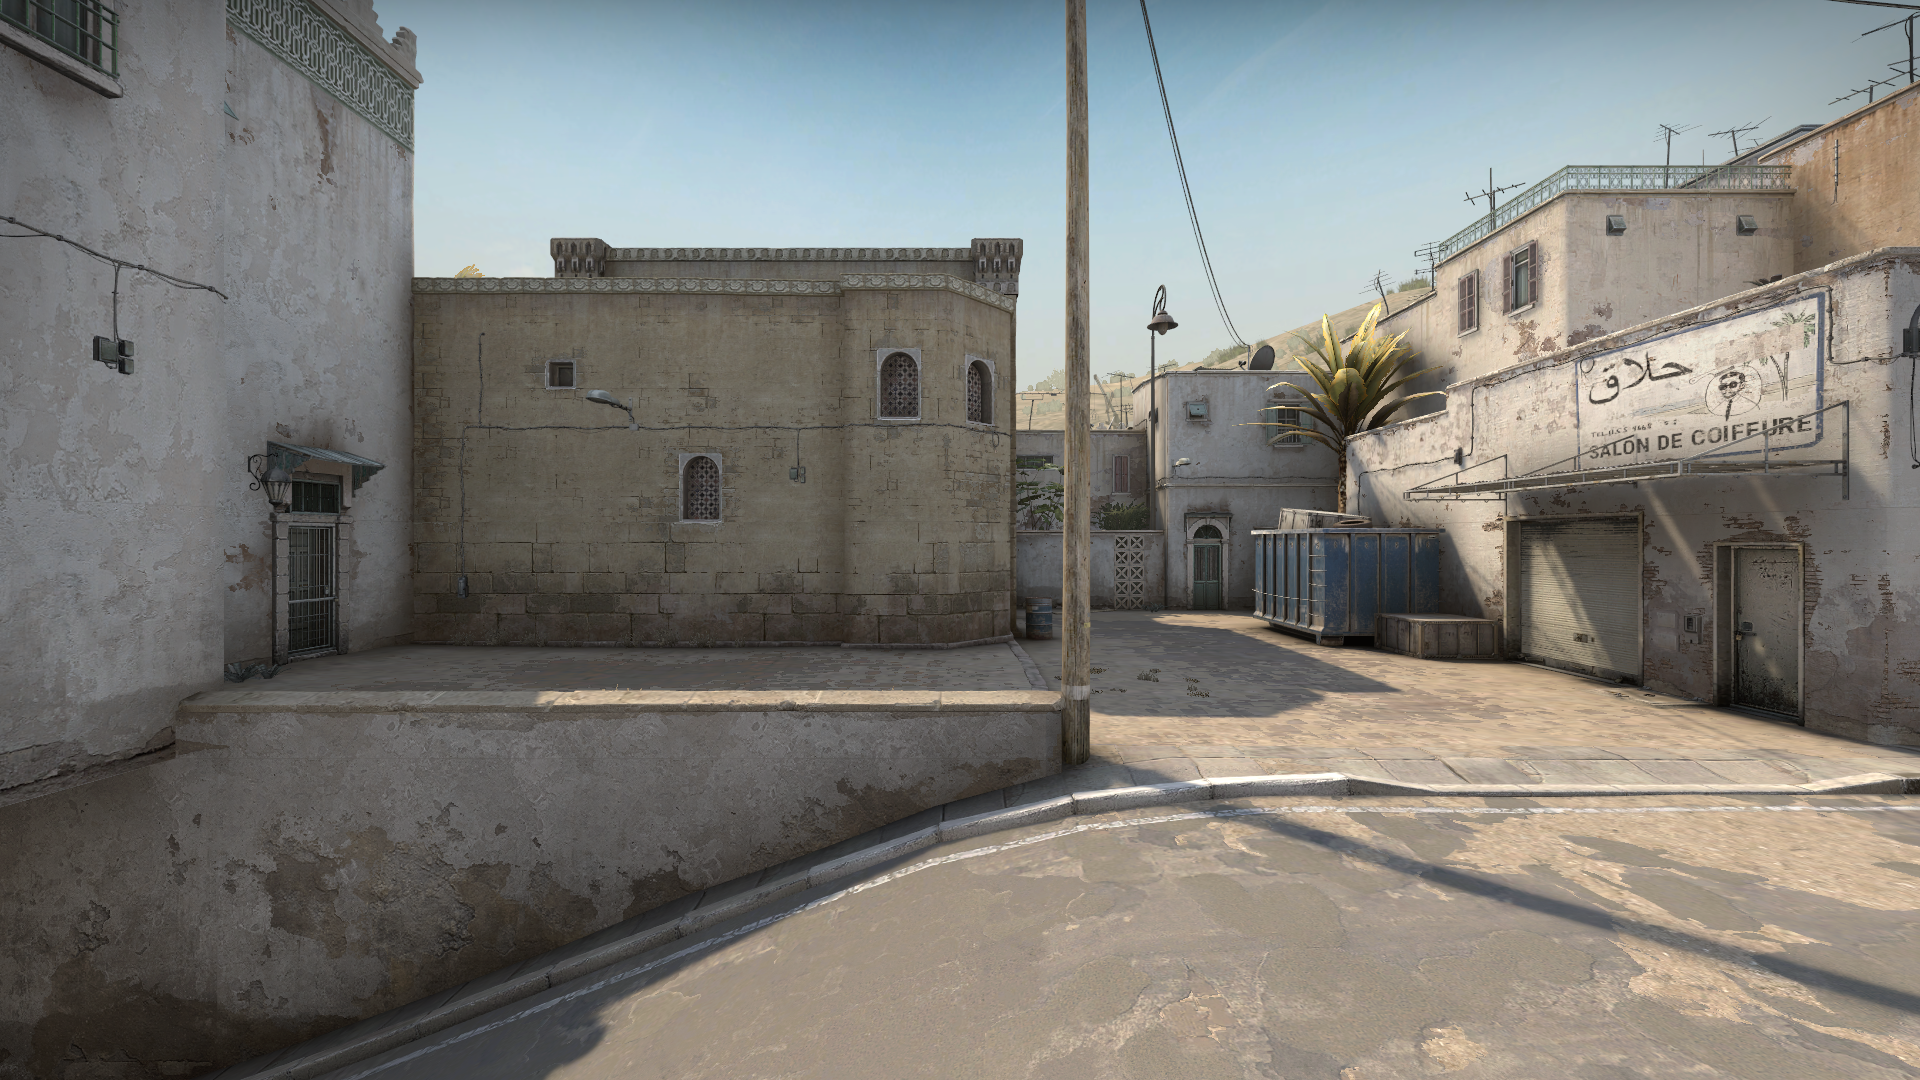
Map: de_dust2